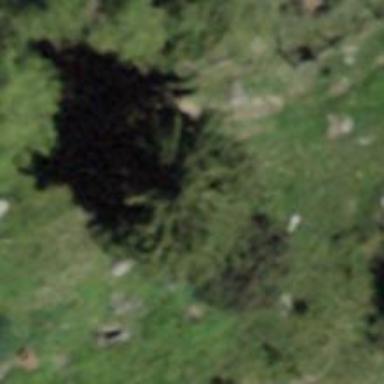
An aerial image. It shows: Evergreen needle-leaved tree.